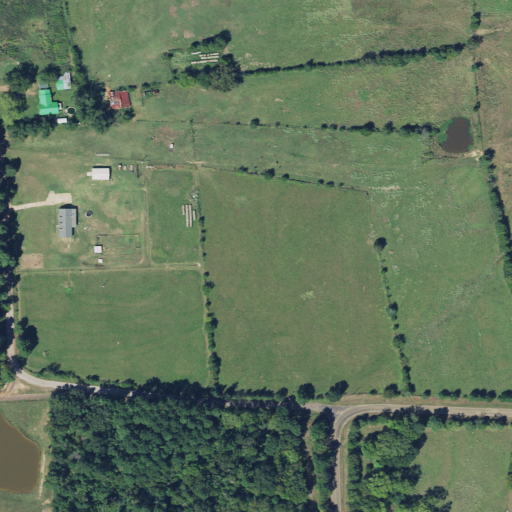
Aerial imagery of ridge(s) in Texas named Union Ridge containing pasture, mixed forest, low intensity development, open development, deciduous forest, and medium intensity development